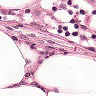
Metastatic tissue present: no